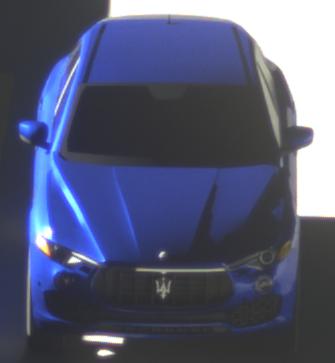
Make: Maserati
Model: Levante GT Hybrid
Detailed model: Levante
Model produced from: 2021/07
Model produced until: 2022/10
Doors: 4
Color: blue
Road condition: dry road
Daytime: morning or afternoon
Contrast: high contrast